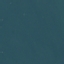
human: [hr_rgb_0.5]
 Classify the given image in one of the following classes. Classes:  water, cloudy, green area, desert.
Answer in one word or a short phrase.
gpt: water